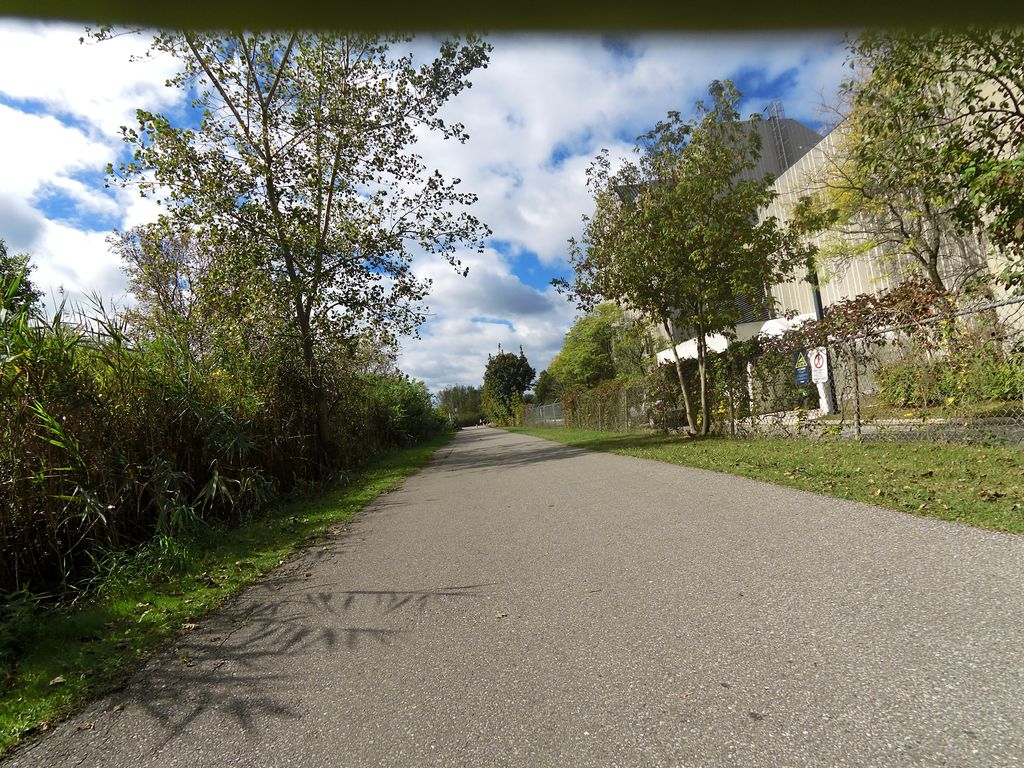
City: toronto